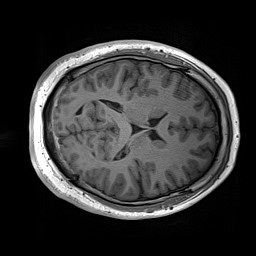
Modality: T1w
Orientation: axial
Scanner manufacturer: siemens
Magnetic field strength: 3 T
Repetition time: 2.2 s
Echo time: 0.00244 s